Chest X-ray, AP view. Patient: 68 years old, sex M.
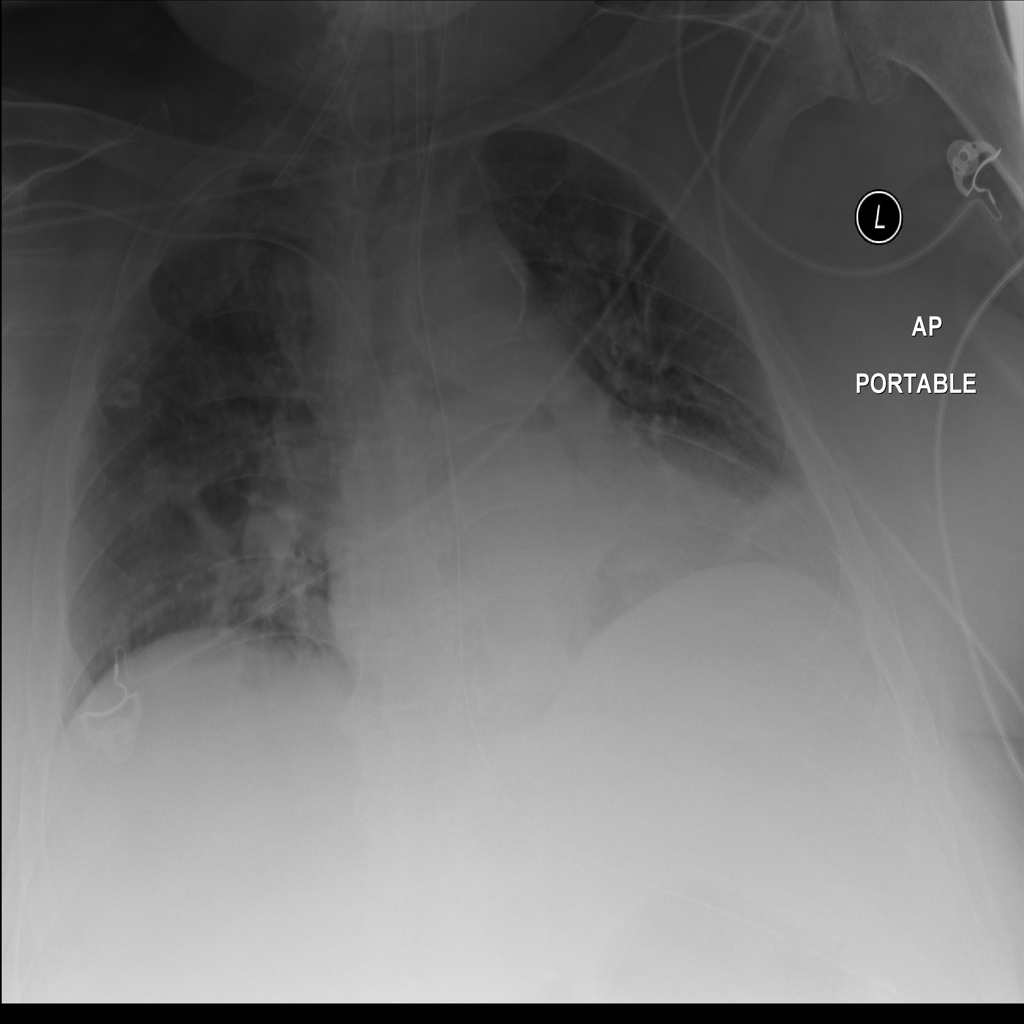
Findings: Atelectasis